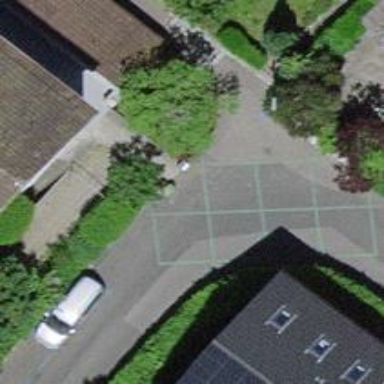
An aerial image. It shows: Asphalt road in living street.